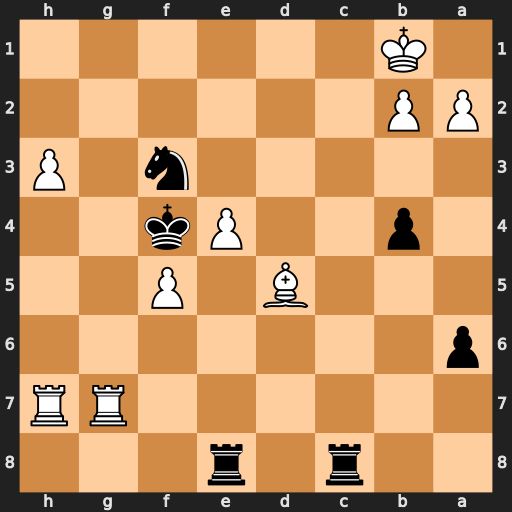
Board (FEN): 2r1r3/6RR/p7/3B1P2/1p2Pk2/5n1P/PP6/1K6
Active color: b
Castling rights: -
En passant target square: -
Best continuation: Nd2+ Ka1 Rc1#